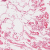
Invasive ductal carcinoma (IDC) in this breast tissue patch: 0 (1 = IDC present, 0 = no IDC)